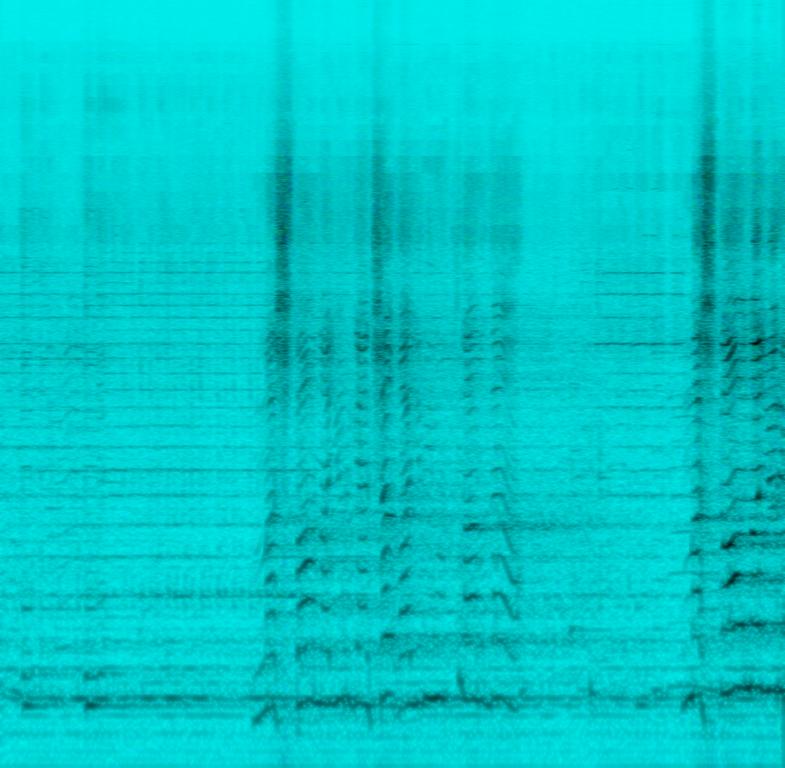
This folk song features a male voice singing the main melody in an emotional mood. This is accompanied by an accordion playing fills in the background. A violin plays a droning melody. There is no percussion in this song. This song can be played at a Central Asian classical concert.